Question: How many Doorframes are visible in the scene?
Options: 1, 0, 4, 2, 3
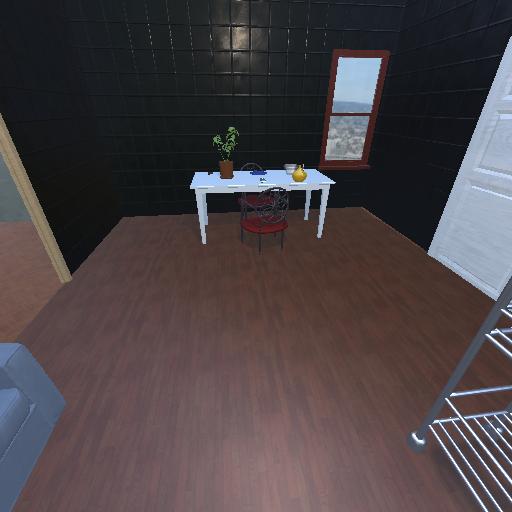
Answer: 1